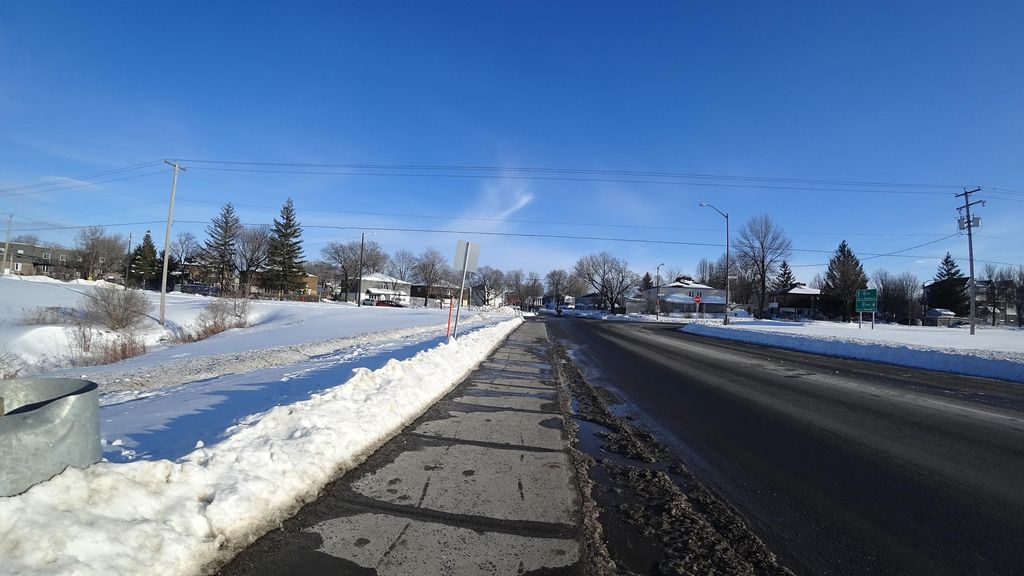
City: quebec_city